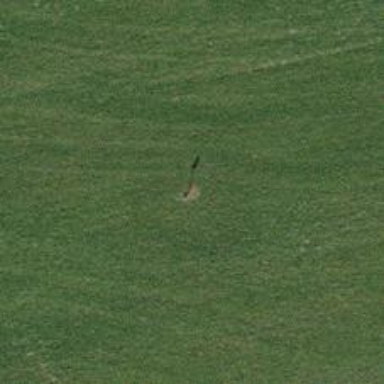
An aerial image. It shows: View of pole with roofed pipeline marker.